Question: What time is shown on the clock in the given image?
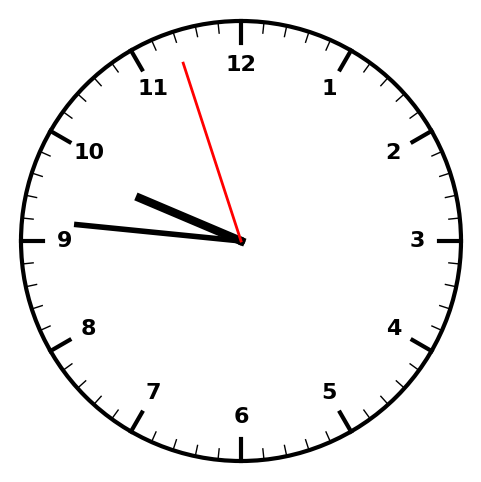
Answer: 09:45:57